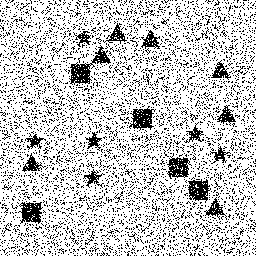
Squares: 5
Triangles: 7
Stars: 6
Total shapes: 18